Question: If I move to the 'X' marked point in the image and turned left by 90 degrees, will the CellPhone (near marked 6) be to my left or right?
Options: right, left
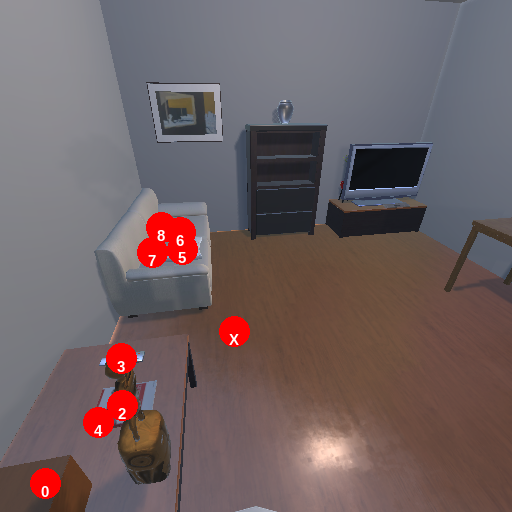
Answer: right